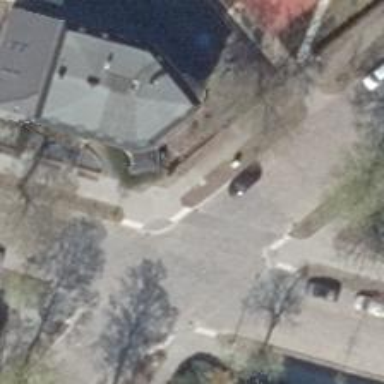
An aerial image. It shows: Asphalt sidewalk.